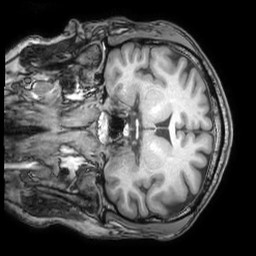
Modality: T1w
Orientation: coronal
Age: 32
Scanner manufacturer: philips
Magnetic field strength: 3 T
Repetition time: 0.007 s
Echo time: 0.003501 s